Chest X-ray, AP view. Patient: 35 years old, sex M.
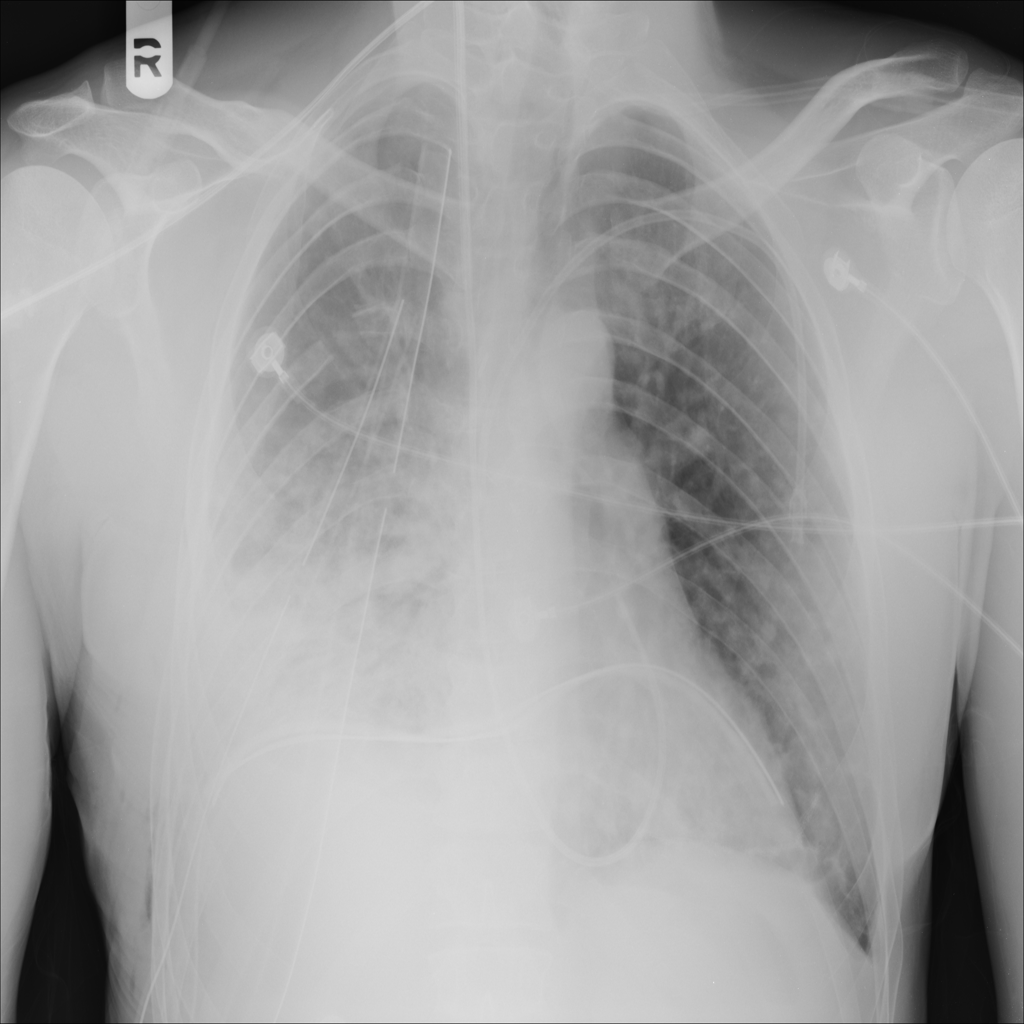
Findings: Emphysema